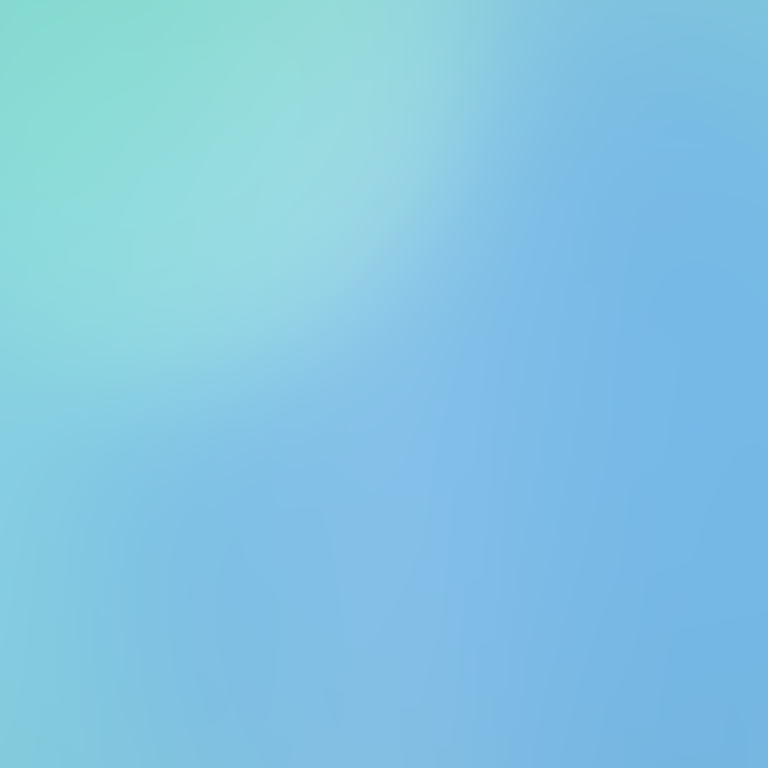
Abstract light effect, smooth gradient from soft teal to light blue, calm atmosphere, diffuse light, no room, no furniture, no objects.